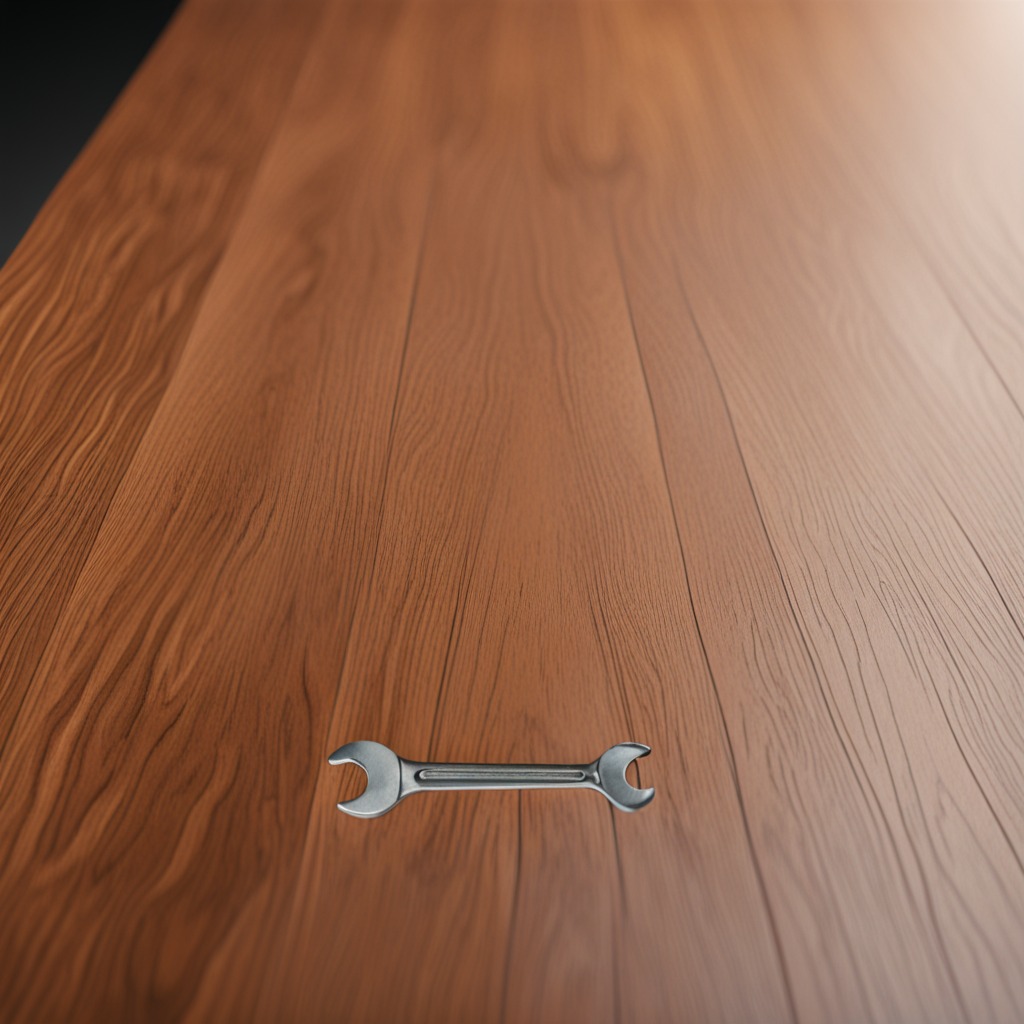
An wrench is lying on the wooden table.